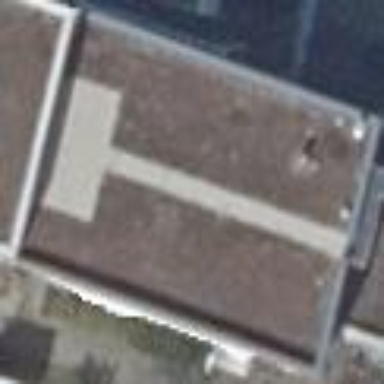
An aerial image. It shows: Commercial building with flat roof.